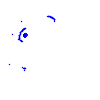
Particle: pion